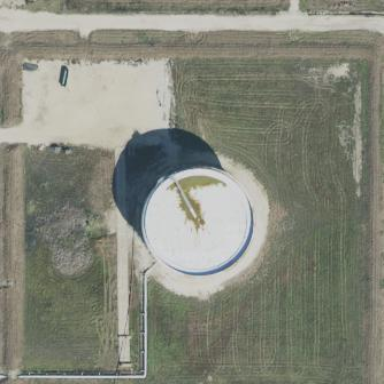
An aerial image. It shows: Building with storage tank.